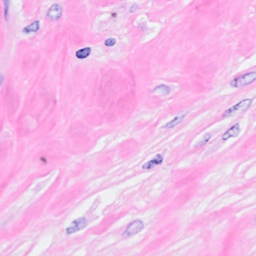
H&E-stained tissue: Breast